Question: I want to automate the generating of a chart having the labels of form "text + percentage" but I want to have the text on a row and the percentage bellow it (on the next row).
I use this function to generate the chart's labels:
'''
E.ActiveChart.ApplyDataLabels(xlDataLabelsShowLabelAndPercent, false,true,
true, false, true, true,false, false,'; ');
'''
This function generates the labels separated by a semicolon. So I basically want to be able to replace the '; ' with something that says (New Line) ?!?!
or better yet, after checking out the VBA I noticed that internally it is coded as
" & Chr(10) & "
But I do not have the desired result if I use this coding in my function.
So my end result needs to be something like this:

What should I send in my ApplyDataLabels function
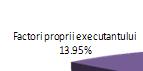
Answer: Chr(10) has been generally used by windows to insert line breaks in text being displayed to windows controls.
If it has to be constructed as a string it might have to be specified this way:
'''
E.ActiveChart.ApplyDataLabels(xlDataLabelsShowLabelAndPercent, false,true,
true, false, true, true,false, false, AnsiString(#10));
'''